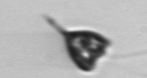
Label: Pyramimonas_longicauda